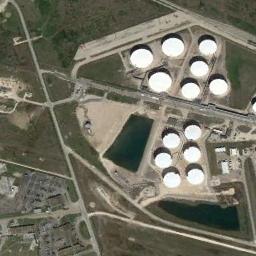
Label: storage_tank